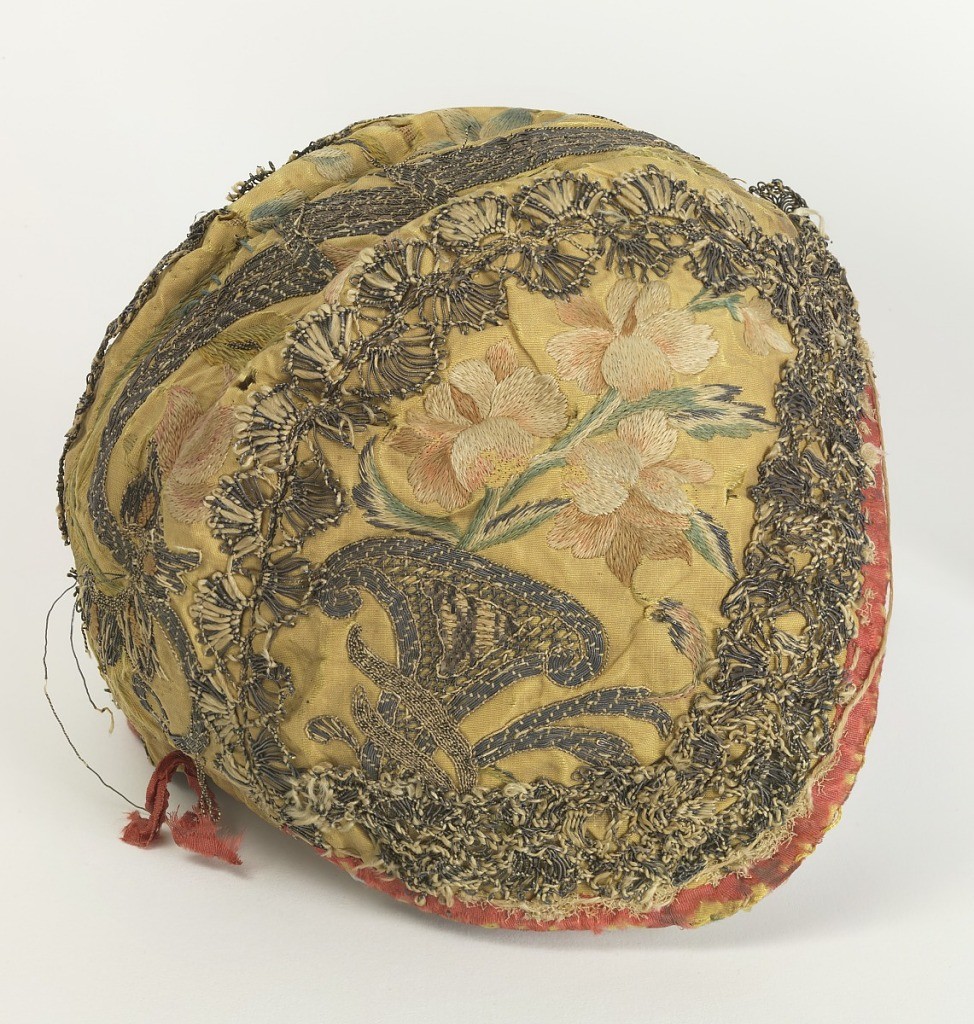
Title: Cap
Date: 17th–18th century
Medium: silk, metallic threads Technique: embroidered
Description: Yellow silk with embroidered design of flowers, in silks and silver springing from urns of silver and twining about a silver ornamental motif. Trimmed with silver lace. Edge bound with red silk ribbon. Lined with green silk.